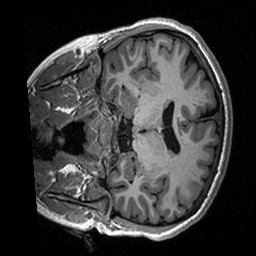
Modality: T1w
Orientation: coronal
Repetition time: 8 s
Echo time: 0.066 s